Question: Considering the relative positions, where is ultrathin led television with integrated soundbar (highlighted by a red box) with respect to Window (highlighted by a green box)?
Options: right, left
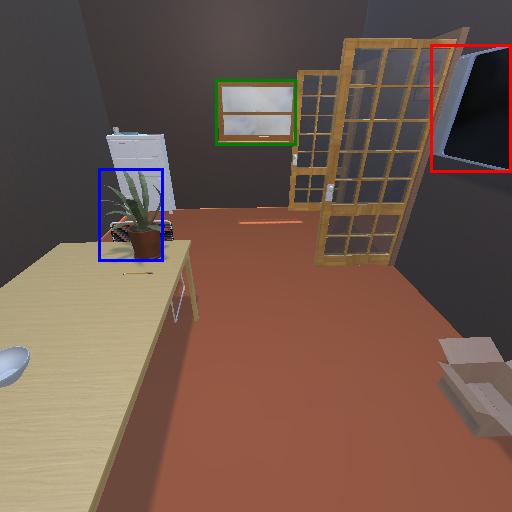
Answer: right